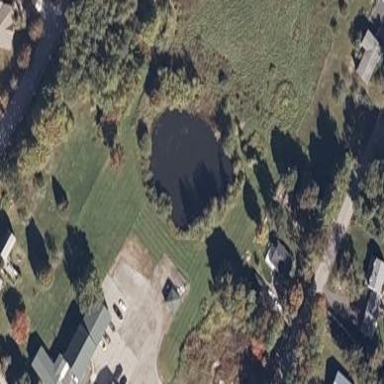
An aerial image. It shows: Peaceful pond surrounded by nature.